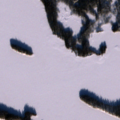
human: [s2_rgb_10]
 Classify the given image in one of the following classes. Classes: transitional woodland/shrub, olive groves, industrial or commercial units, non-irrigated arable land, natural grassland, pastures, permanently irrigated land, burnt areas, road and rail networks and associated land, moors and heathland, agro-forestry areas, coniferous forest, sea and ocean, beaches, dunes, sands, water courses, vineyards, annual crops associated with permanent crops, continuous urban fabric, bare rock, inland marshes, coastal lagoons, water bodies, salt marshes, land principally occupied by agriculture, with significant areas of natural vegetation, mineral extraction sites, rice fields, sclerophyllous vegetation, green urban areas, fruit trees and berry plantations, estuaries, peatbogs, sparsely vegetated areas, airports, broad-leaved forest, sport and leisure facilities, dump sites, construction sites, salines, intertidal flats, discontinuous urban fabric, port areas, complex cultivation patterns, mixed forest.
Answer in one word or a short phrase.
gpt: coniferous forest, water bodies